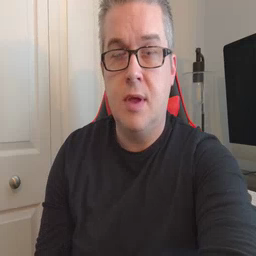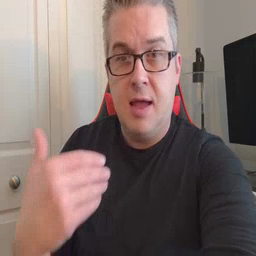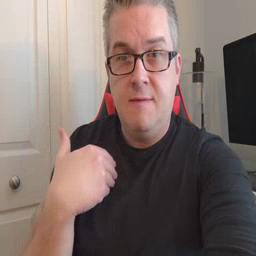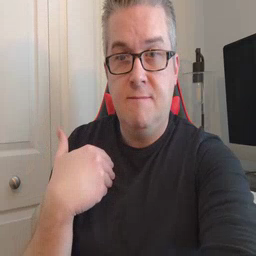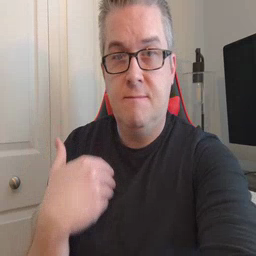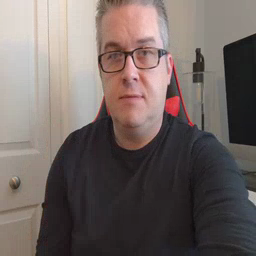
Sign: have